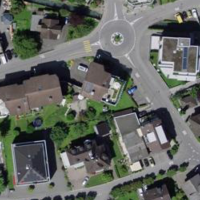
EUNIS habitat code: 54
Species observed at this site:
Erigeron karvinskianus